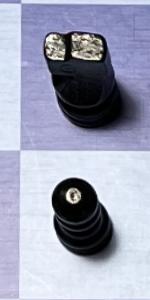
Label: Pawn_Black